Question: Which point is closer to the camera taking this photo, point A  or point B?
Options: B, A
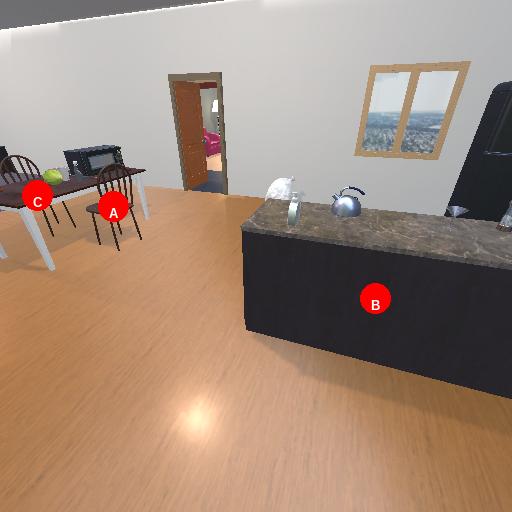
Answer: B